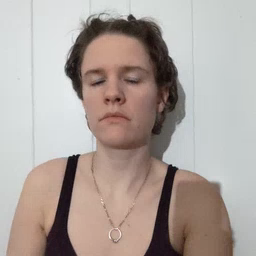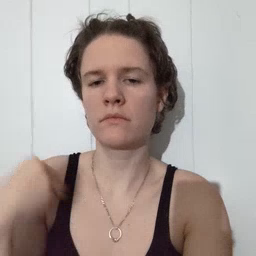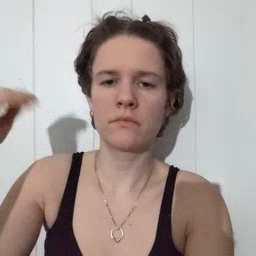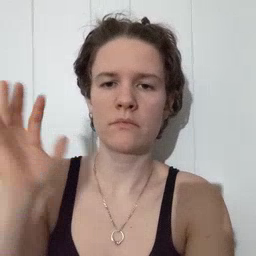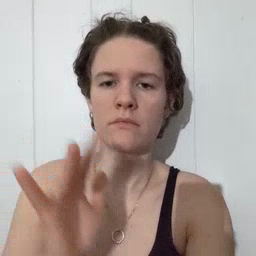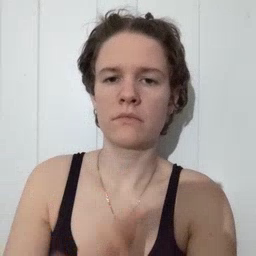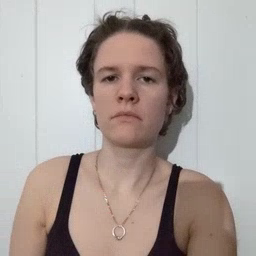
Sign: snow